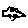
Label: car